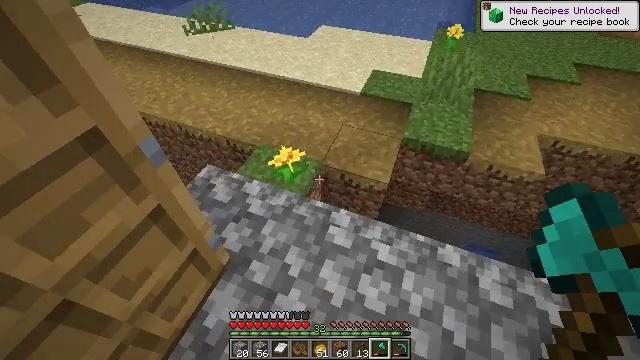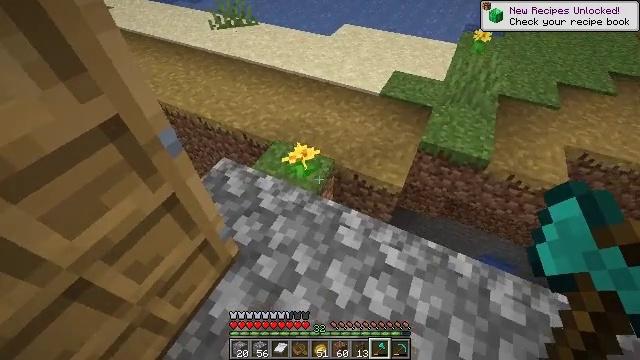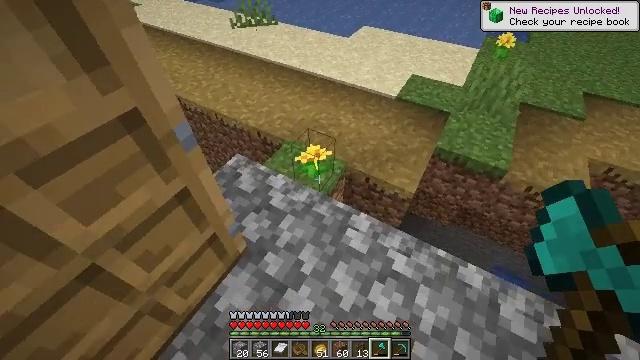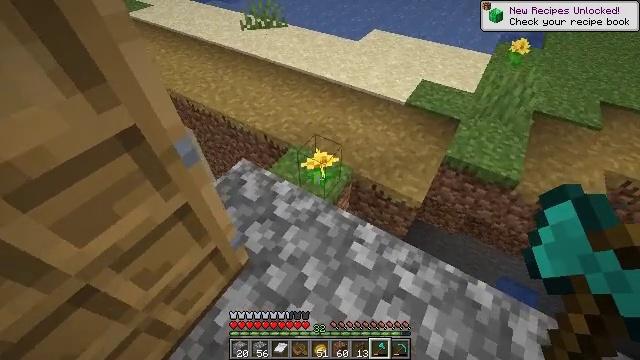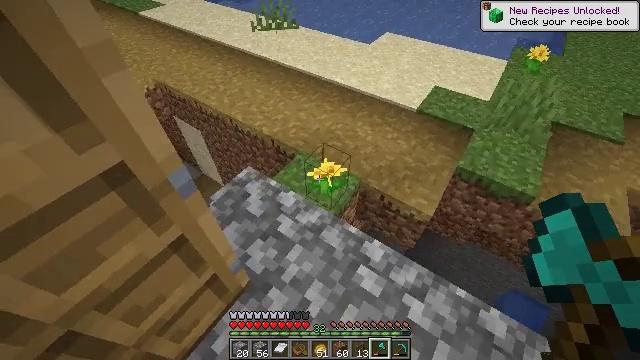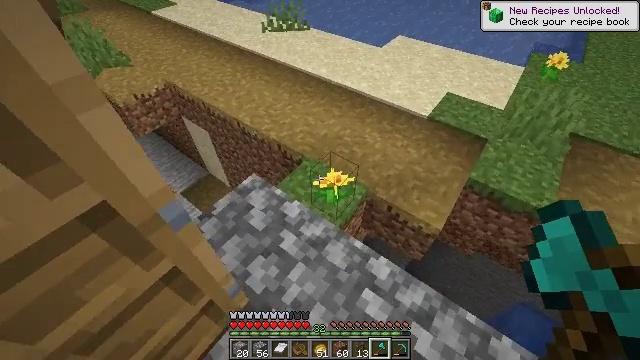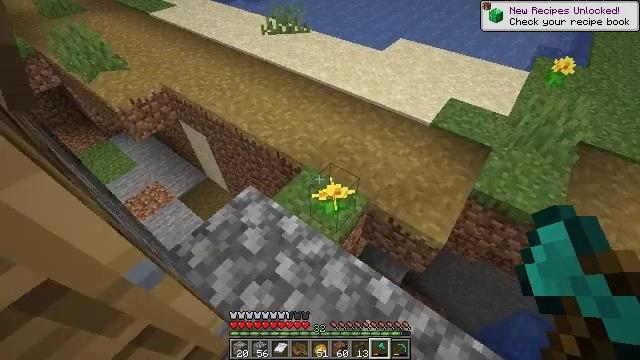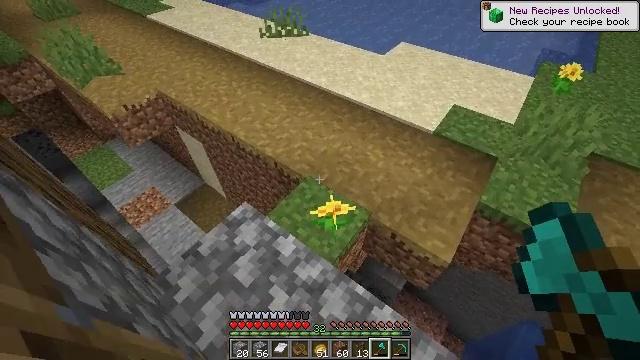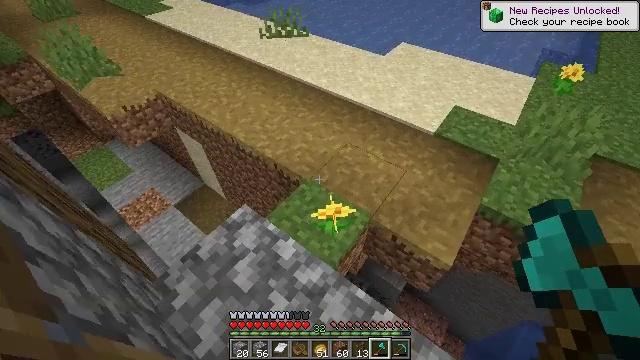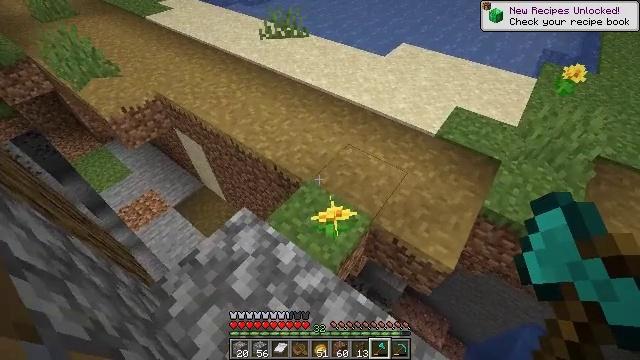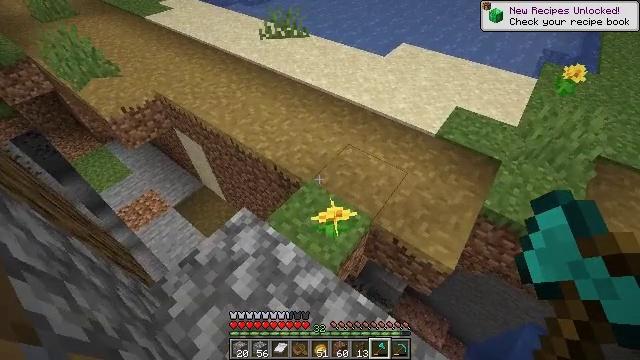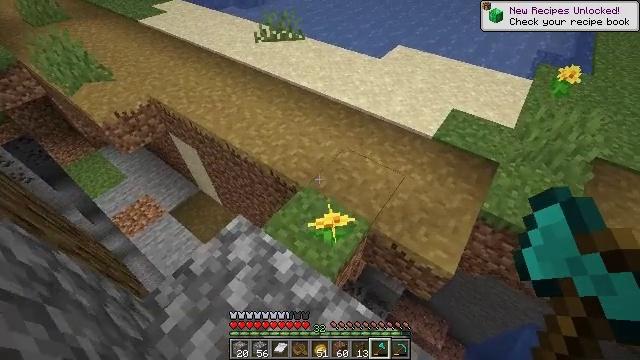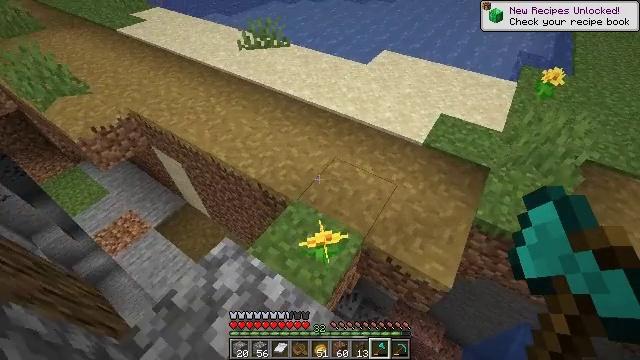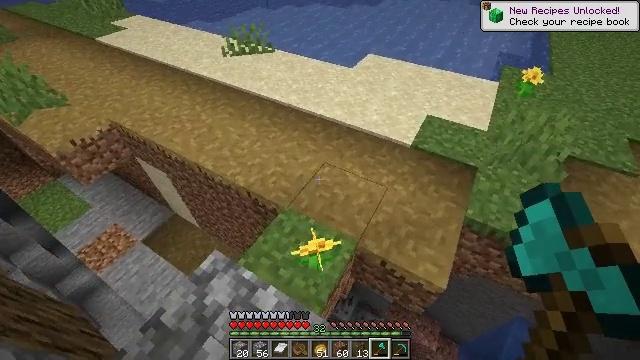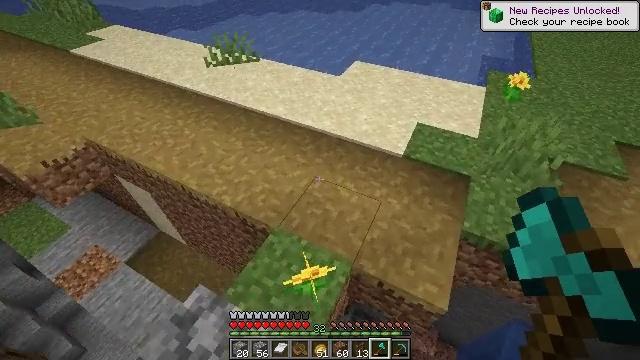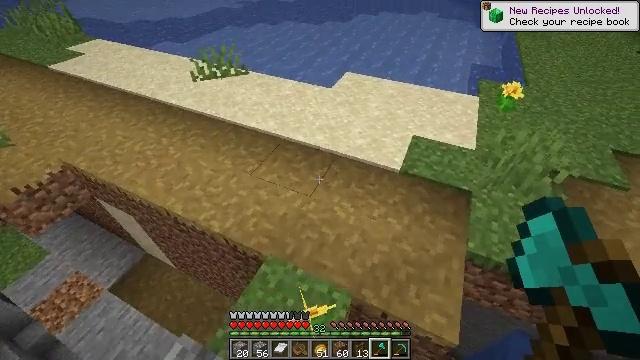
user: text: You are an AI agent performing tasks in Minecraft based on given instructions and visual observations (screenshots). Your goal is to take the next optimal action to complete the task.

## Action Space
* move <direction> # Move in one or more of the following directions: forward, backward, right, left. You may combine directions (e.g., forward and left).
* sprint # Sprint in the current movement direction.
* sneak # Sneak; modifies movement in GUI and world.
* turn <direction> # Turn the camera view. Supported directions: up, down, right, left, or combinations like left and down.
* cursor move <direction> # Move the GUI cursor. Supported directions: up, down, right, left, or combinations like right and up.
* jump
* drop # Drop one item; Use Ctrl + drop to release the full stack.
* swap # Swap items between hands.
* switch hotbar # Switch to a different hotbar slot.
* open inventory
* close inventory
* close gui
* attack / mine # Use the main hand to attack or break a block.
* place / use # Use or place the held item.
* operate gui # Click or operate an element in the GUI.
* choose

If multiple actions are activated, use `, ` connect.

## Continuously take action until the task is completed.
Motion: motion action
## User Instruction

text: Collect beetroots from the field.
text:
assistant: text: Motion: turn left
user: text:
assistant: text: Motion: turn left
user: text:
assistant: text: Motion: move forward, turn left
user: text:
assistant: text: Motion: move forward, turn left
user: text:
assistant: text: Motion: move forward, turn left
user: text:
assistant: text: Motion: move forward
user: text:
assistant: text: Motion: no_op
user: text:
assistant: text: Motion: no_op
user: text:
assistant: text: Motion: no_op
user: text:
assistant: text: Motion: no_op
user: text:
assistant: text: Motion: move forward
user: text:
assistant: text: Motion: move forward, turn right
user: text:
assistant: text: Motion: move forward, turn right
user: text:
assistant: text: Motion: move forward, turn right
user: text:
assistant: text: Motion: move forward, turn right and up
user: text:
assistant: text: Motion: move forward, turn right and up
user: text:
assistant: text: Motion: move forward, turn right and up
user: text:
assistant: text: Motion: move forward, turn right and up
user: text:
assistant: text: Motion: move forward, turn right and up
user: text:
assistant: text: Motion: move forward, turn right and up
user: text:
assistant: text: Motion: move forward, turn right and up
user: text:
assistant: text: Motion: move forward, turn right and up
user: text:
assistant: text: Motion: move forward, turn right and up
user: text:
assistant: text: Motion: move forward, sprint, turn right and up
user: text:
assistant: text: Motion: move forward, sprint
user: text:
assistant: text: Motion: move forward, sprint
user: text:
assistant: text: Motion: move forward, sprint
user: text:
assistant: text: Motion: move forward
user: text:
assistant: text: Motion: move forward, turn right
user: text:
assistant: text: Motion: move forward, turn right